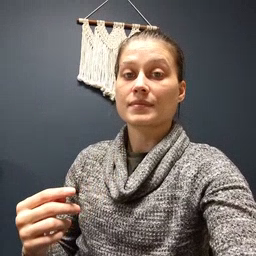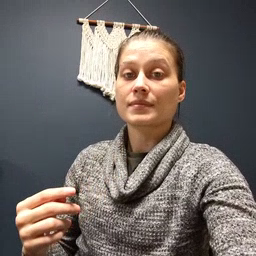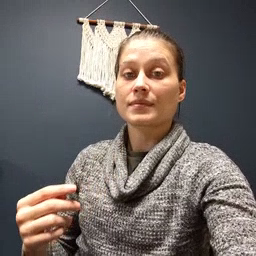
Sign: stuck